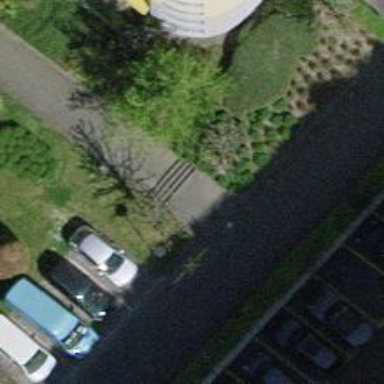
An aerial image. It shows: Set of concrete steps.